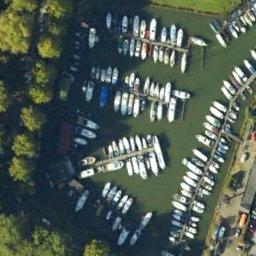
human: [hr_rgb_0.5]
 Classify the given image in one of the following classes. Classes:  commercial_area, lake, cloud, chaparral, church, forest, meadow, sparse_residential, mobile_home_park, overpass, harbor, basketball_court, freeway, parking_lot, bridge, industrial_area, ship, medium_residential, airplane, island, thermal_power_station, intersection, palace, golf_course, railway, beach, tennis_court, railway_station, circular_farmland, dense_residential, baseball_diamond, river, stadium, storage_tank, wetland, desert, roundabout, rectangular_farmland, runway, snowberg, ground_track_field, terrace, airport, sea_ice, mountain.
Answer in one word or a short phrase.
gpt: harbor